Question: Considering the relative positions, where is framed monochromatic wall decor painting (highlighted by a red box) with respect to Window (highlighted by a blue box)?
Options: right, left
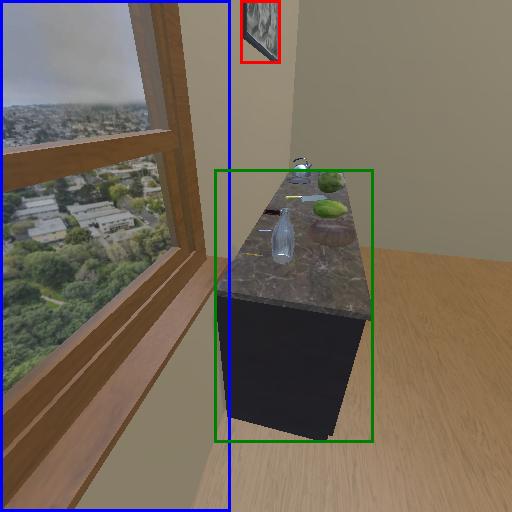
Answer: right